Chest X-ray. View position: PA
Patient age: 20
Patient sex: M
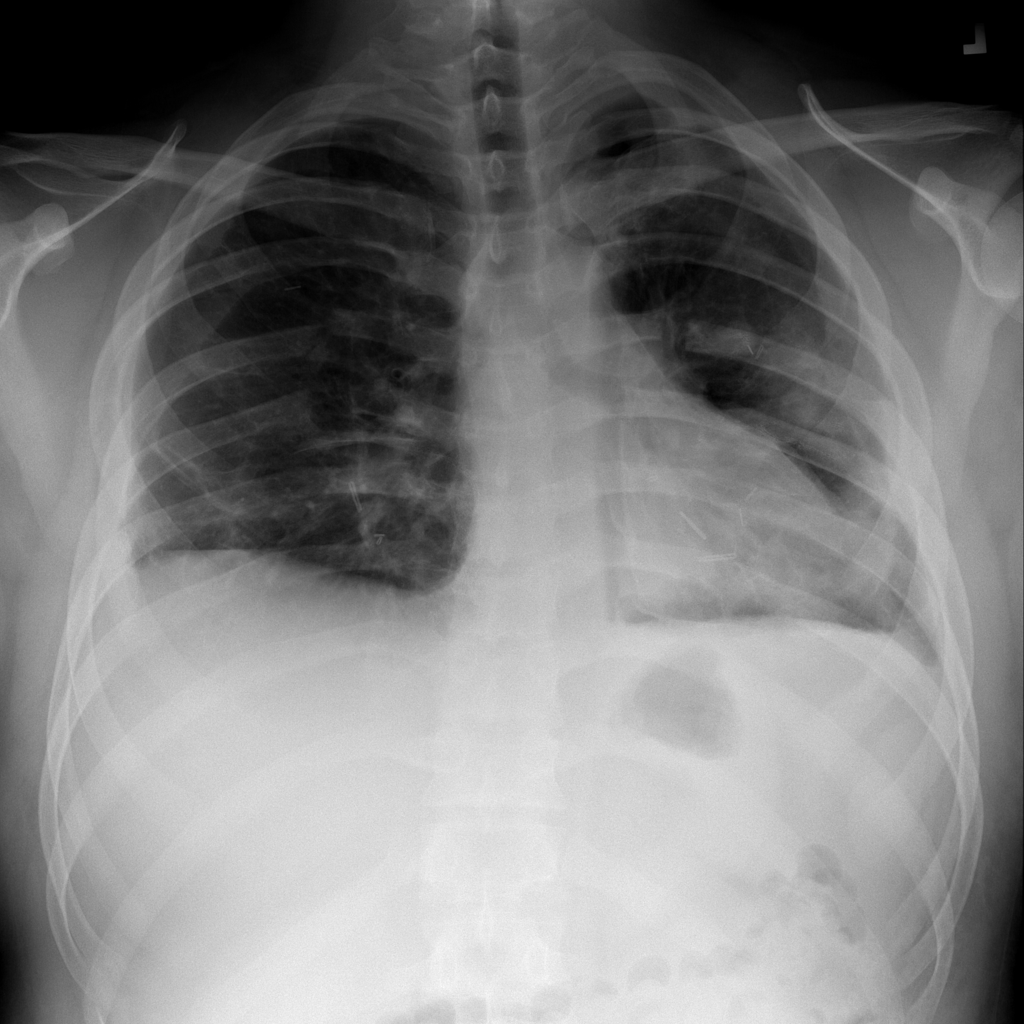
Finding: Pneumothorax